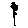
Label: flower